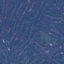
Land use / land cover class: Residential